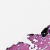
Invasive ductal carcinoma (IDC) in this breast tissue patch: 0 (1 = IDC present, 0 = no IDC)